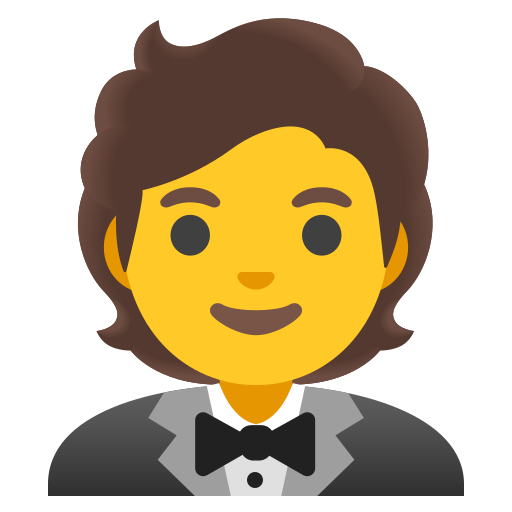
Emoji: 🤵